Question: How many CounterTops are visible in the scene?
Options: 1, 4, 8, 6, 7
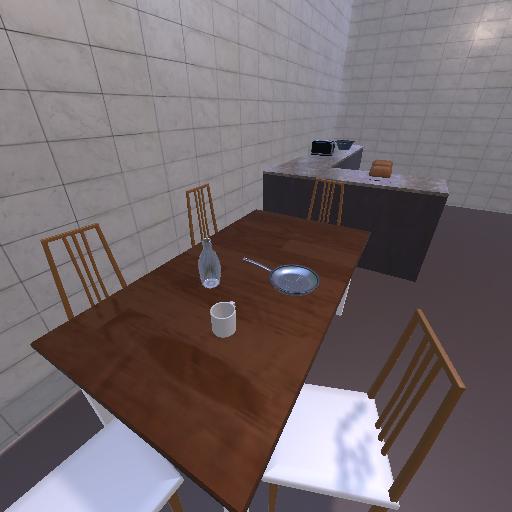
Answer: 1